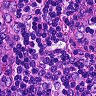
Metastatic tissue present: no